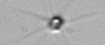
Label: Calciopappus